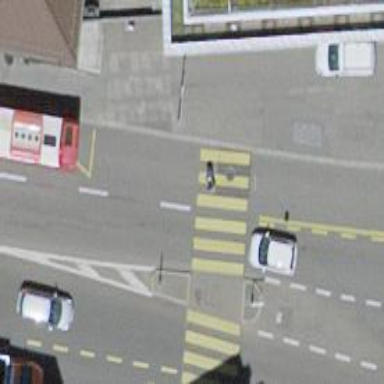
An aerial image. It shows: Kerb serving as barrier.